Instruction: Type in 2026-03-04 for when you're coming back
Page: home
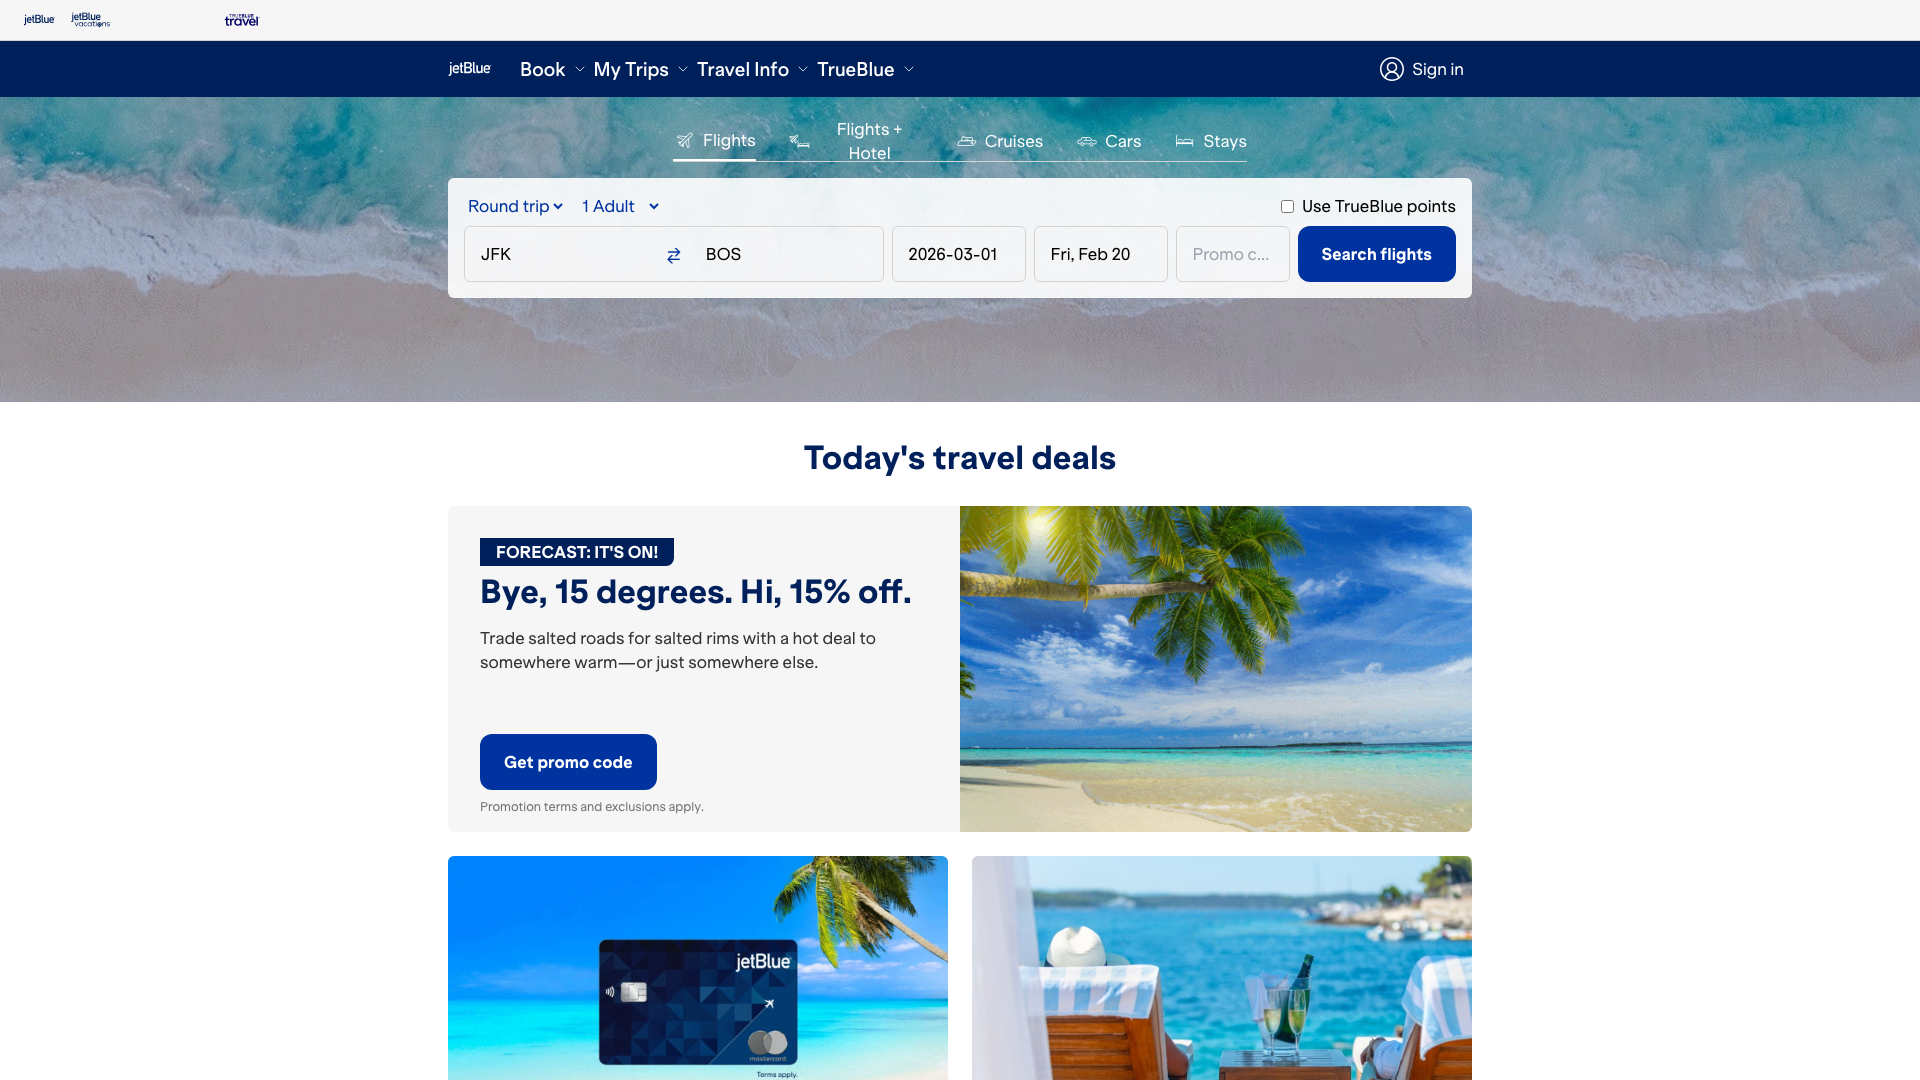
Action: type